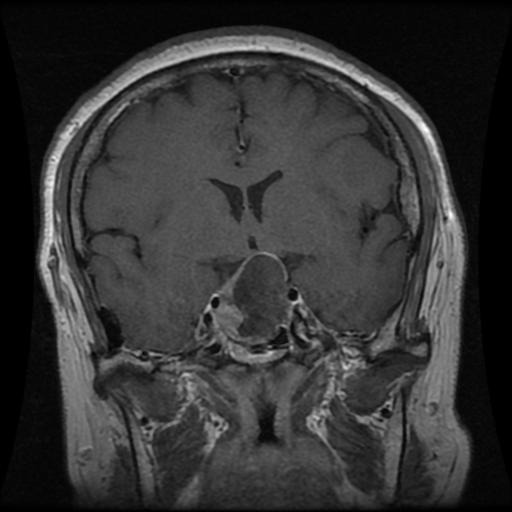
Label: pituitary